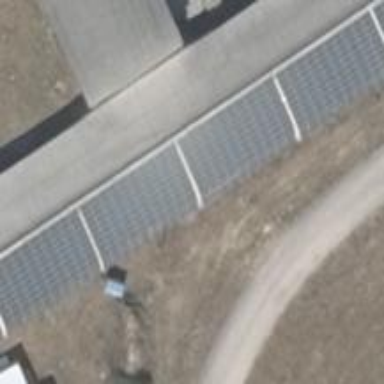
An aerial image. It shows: Solar photovoltaic panel generator producing electricity in small installation.